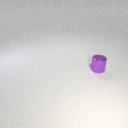
small purple metal cylinder